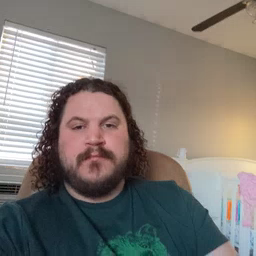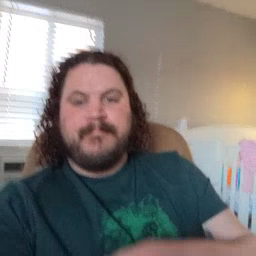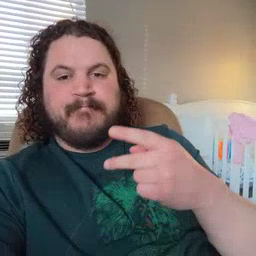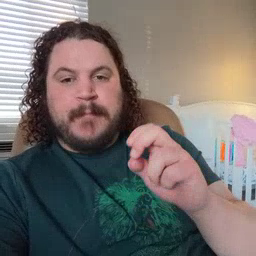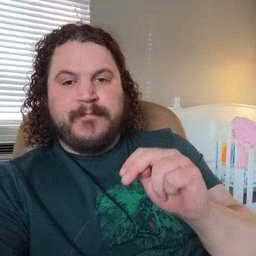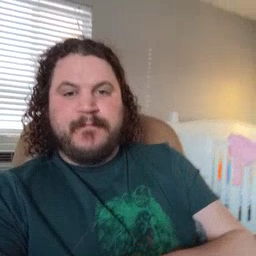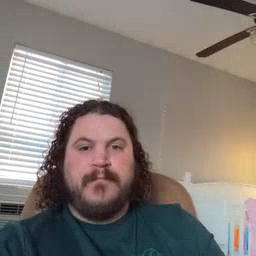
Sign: pen